Aerial crown-view tile of a tropical tree (Barro Colorado Island, Panama), acquired 20250217:
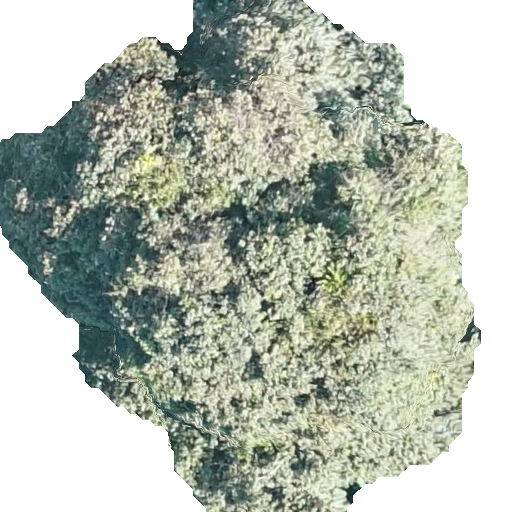
Species: Luehea seemannii
GBIF accepted scientific name: Luehea seemannii
Crown area: 265.728 m²